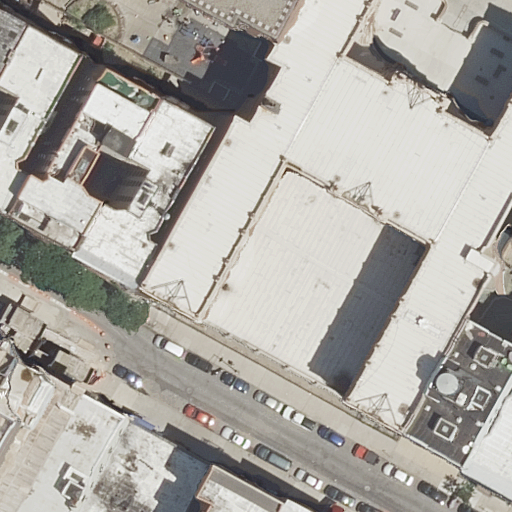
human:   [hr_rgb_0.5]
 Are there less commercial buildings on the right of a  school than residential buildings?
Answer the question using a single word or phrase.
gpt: yes

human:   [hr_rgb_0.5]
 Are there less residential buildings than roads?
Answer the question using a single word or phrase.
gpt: no

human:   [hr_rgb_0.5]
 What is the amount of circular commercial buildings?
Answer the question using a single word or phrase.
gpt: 0

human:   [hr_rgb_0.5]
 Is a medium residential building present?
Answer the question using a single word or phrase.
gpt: yes

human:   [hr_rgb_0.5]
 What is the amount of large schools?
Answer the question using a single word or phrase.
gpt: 0

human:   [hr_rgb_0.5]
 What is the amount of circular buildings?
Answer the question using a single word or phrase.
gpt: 0

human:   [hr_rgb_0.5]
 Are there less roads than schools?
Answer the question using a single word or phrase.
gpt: no

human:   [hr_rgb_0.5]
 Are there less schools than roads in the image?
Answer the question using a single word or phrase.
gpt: yes

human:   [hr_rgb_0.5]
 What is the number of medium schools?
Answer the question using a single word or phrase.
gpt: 1

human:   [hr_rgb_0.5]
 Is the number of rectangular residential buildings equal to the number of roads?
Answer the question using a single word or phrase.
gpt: yes

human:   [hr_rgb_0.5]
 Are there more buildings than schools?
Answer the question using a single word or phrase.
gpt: yes

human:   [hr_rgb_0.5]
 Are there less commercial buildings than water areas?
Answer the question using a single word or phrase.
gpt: no

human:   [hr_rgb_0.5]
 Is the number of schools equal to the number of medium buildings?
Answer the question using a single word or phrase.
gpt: no

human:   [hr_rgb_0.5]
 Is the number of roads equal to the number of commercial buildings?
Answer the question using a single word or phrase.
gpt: no

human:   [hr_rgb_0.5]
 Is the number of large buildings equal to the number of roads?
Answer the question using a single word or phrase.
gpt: no

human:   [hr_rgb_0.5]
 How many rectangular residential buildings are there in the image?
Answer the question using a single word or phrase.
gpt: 4

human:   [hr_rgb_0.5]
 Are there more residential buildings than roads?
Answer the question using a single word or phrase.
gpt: yes

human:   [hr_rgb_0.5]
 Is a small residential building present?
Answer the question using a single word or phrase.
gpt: yes

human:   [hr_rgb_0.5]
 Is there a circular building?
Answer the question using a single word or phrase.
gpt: no

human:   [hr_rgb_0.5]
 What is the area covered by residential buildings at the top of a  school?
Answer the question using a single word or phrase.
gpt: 1354m2

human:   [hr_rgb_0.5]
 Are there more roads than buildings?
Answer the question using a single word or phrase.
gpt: no

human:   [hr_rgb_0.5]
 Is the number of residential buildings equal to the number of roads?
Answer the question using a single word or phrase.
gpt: no

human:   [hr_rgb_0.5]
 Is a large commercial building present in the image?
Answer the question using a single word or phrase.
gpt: no

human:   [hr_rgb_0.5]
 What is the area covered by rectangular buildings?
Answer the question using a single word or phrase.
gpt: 772m2

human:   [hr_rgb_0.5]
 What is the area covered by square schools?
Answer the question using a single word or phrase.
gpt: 0m2

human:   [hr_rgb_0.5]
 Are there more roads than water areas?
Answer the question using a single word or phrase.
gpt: yes

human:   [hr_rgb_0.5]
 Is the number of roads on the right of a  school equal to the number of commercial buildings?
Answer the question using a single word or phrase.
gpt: no

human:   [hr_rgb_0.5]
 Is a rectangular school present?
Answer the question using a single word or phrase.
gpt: yes

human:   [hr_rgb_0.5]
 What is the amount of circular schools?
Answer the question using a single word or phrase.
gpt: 0

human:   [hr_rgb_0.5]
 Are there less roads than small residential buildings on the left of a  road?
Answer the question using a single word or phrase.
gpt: no

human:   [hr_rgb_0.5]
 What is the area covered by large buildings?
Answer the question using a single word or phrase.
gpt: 502m2

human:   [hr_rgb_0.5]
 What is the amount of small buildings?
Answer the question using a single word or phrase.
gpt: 4

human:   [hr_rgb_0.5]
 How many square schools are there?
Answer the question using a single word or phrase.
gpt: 0

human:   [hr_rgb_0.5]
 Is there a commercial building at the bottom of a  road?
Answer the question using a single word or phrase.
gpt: no

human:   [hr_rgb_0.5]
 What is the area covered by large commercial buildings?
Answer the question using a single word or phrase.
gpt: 0m2

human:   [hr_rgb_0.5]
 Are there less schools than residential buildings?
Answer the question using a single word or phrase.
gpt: yes